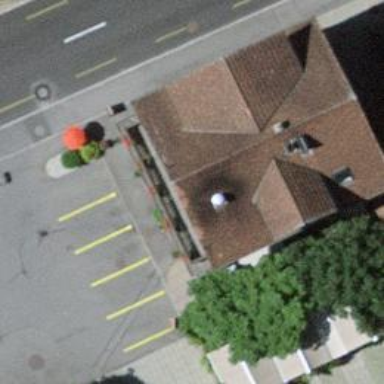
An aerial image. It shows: Gabled roof on retail building.